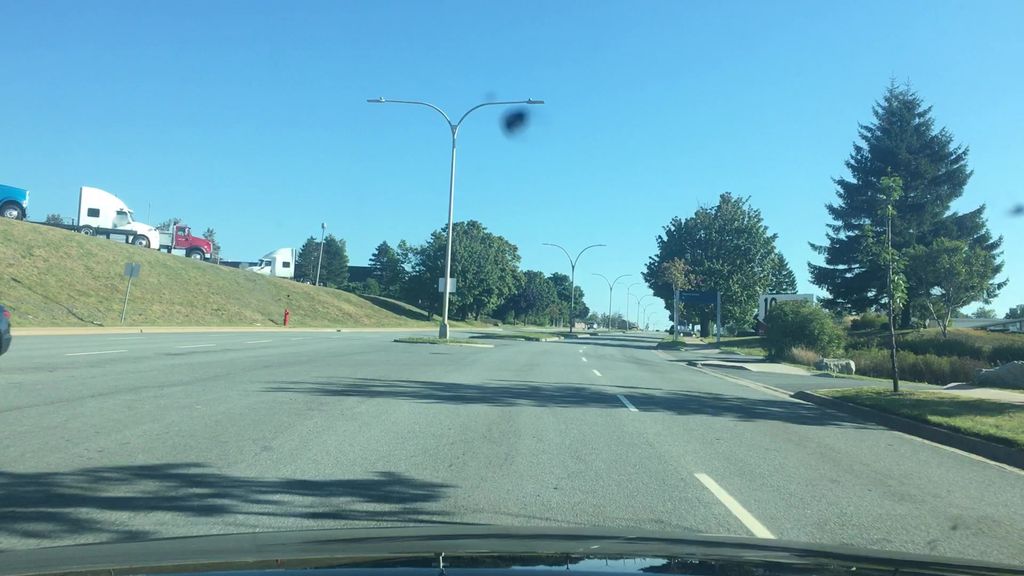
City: halifax